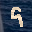
Label: 9